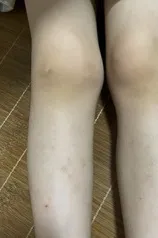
(C) Photograph of a postoperative knee at 24 months.
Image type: medical_photograph (skin_photograph)